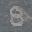
Label: 8